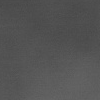
Atmospheric dust classification: dusty